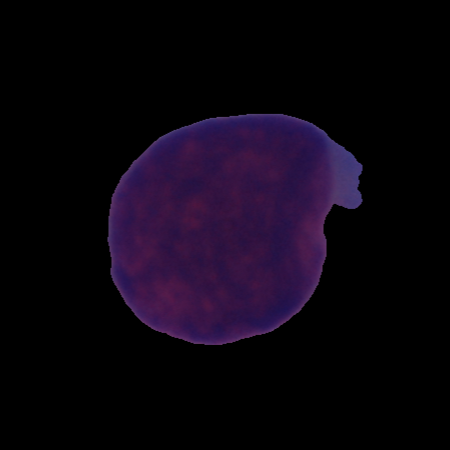
Label: cancer